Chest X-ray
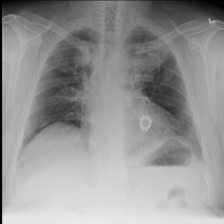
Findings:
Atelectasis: negative
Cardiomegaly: negative
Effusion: negative
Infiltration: negative
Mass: negative
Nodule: negative
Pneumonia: negative
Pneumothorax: negative
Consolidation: negative
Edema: negative
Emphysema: negative
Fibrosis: negative
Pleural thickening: negative
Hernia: negative